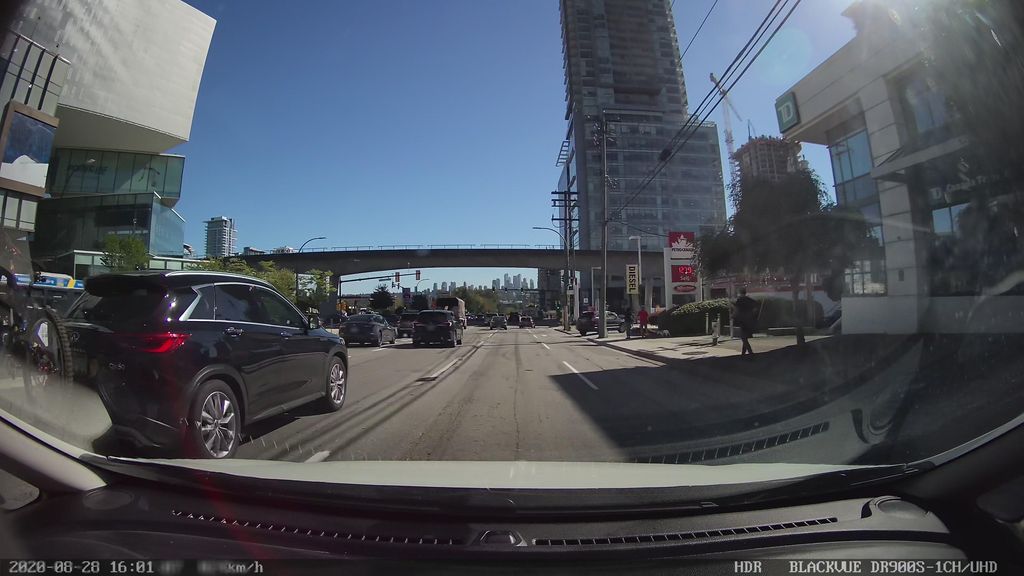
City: vancouver